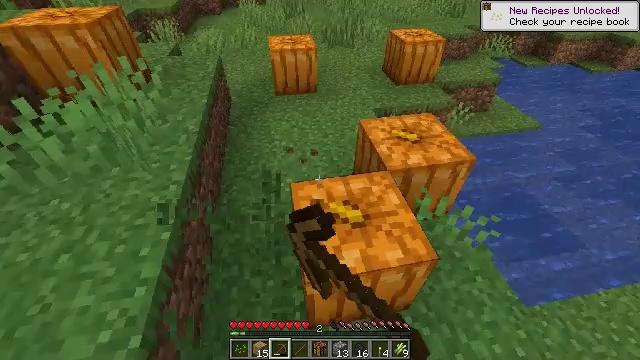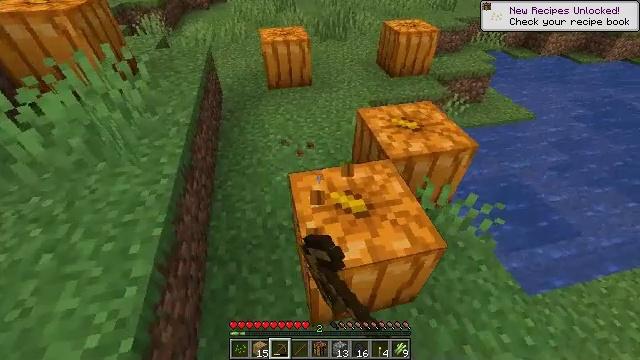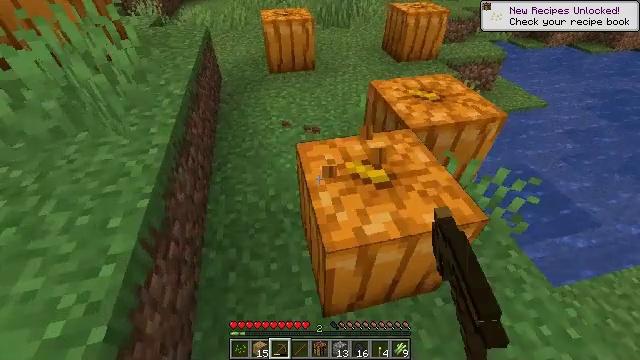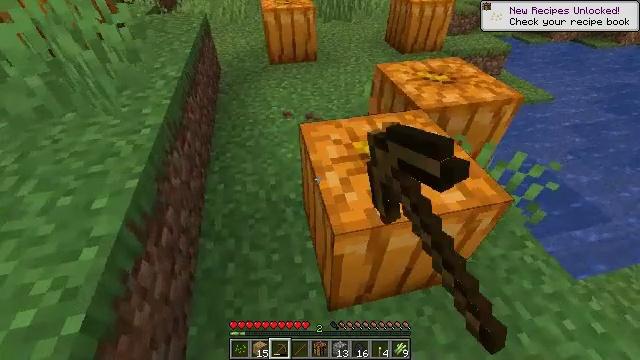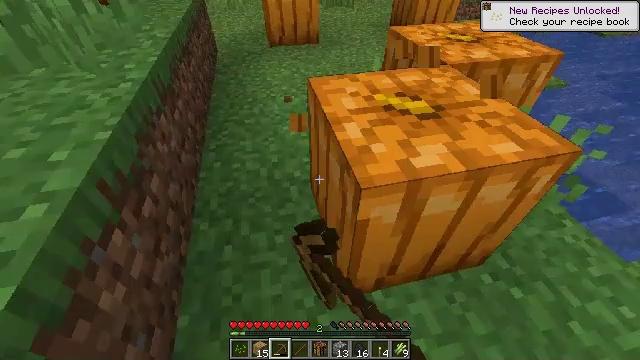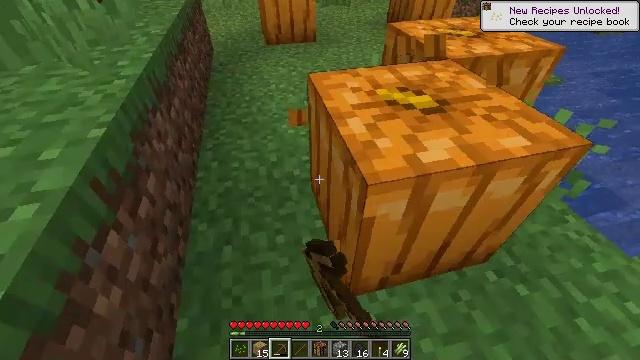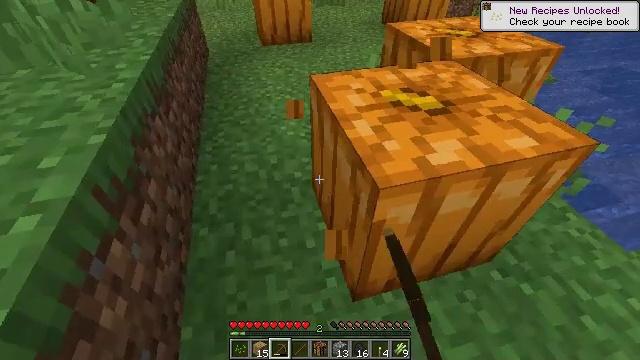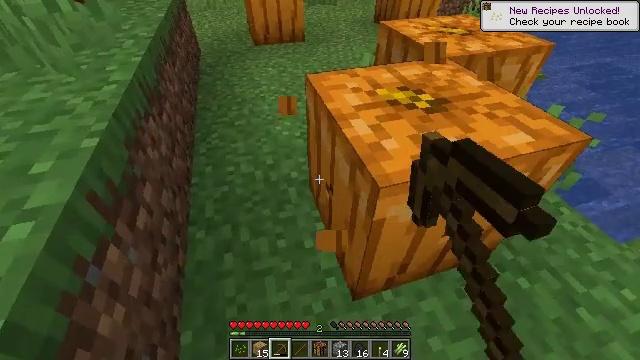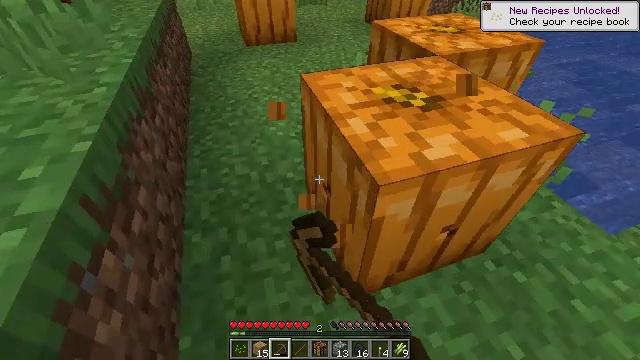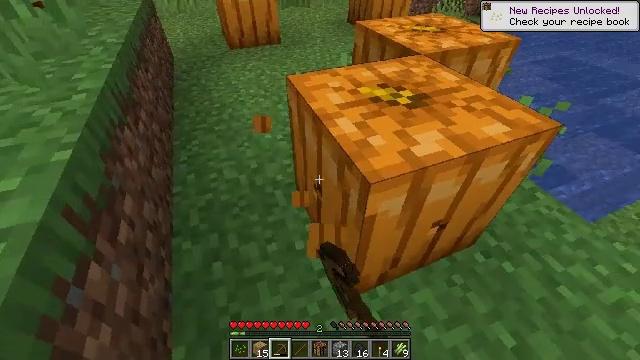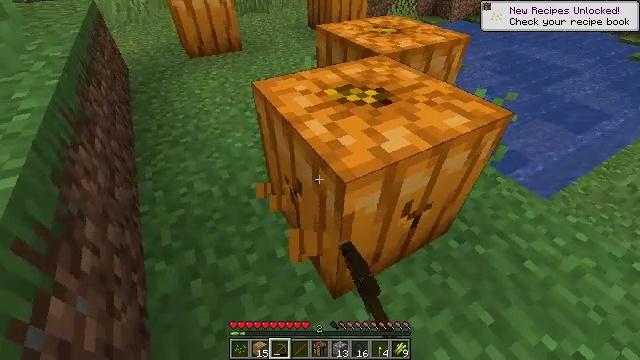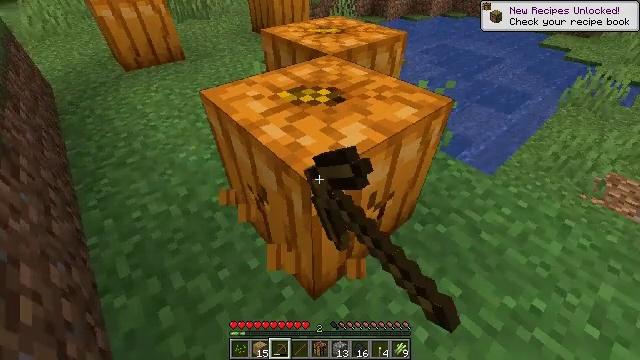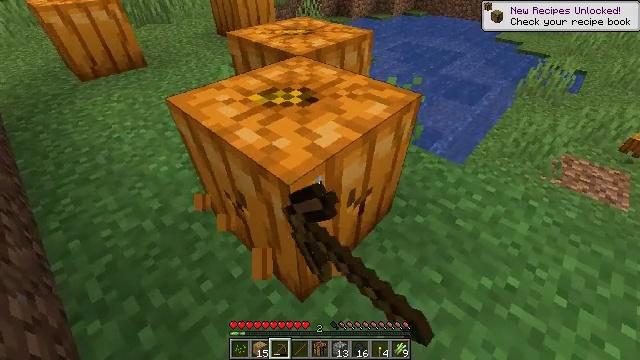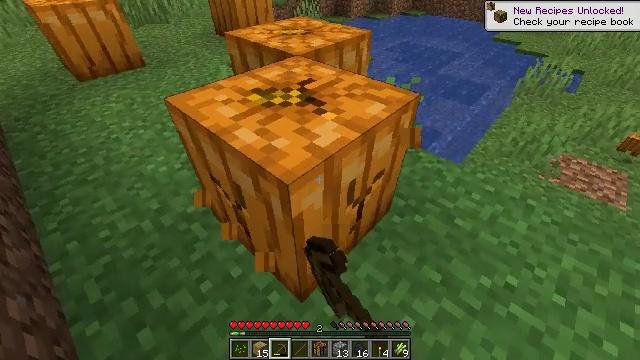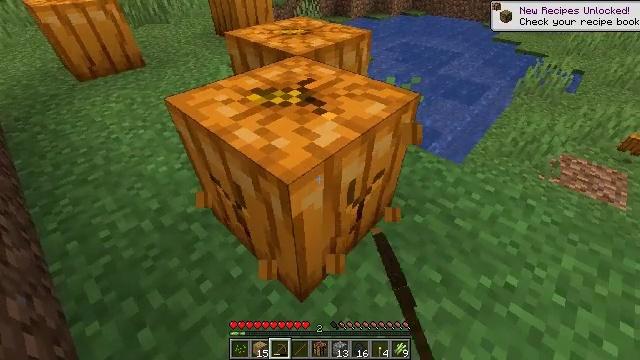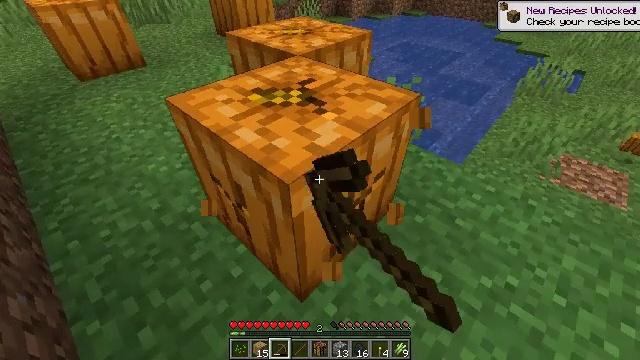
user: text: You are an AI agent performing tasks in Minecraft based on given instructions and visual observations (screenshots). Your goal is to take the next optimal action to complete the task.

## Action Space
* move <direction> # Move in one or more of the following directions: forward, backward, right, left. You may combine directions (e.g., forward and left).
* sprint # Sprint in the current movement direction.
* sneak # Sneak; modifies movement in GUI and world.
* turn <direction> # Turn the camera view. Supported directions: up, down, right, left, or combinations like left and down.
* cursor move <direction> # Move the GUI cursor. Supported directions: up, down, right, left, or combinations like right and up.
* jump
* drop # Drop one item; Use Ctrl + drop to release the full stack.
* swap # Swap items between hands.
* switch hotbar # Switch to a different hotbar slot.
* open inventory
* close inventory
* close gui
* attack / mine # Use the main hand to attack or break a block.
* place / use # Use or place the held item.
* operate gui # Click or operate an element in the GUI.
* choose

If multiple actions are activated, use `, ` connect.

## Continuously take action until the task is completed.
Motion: motion action
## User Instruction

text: Gather a pumpkin block.
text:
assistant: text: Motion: turn right, attack / mine
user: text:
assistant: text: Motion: attack / mine
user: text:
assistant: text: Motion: attack / mine
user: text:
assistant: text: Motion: attack / mine
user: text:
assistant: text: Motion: attack / mine
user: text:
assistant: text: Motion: turn right, attack / mine
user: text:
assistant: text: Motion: turn right, attack / mine
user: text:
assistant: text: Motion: turn right, attack / mine
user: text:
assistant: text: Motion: turn right, attack / mine
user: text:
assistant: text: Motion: turn right, attack / mine
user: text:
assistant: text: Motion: turn right, attack / mine
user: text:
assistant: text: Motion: turn right, attack / mine
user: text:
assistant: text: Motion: attack / mine
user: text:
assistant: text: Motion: attack / mine
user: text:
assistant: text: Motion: attack / mine
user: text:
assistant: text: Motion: attack / mine
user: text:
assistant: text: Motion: attack / mine
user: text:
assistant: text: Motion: attack / mine
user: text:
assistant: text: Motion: attack / mine
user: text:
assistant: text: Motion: attack / mine
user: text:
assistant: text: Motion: attack / mine
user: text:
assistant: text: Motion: attack / mine
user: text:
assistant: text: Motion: attack / mine
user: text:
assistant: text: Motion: attack / mine
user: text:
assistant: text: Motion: attack / mine
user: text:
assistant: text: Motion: attack / mine
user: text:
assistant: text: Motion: attack / mine
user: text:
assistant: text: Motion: attack / mine
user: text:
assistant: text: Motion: attack / mine
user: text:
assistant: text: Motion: attack / mine